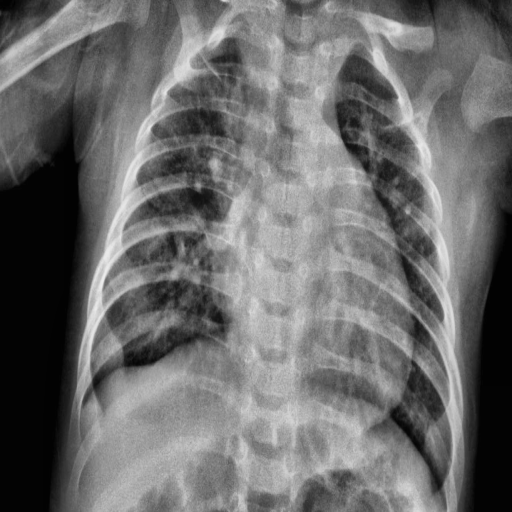
Finding: PNEUMONIA